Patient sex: F
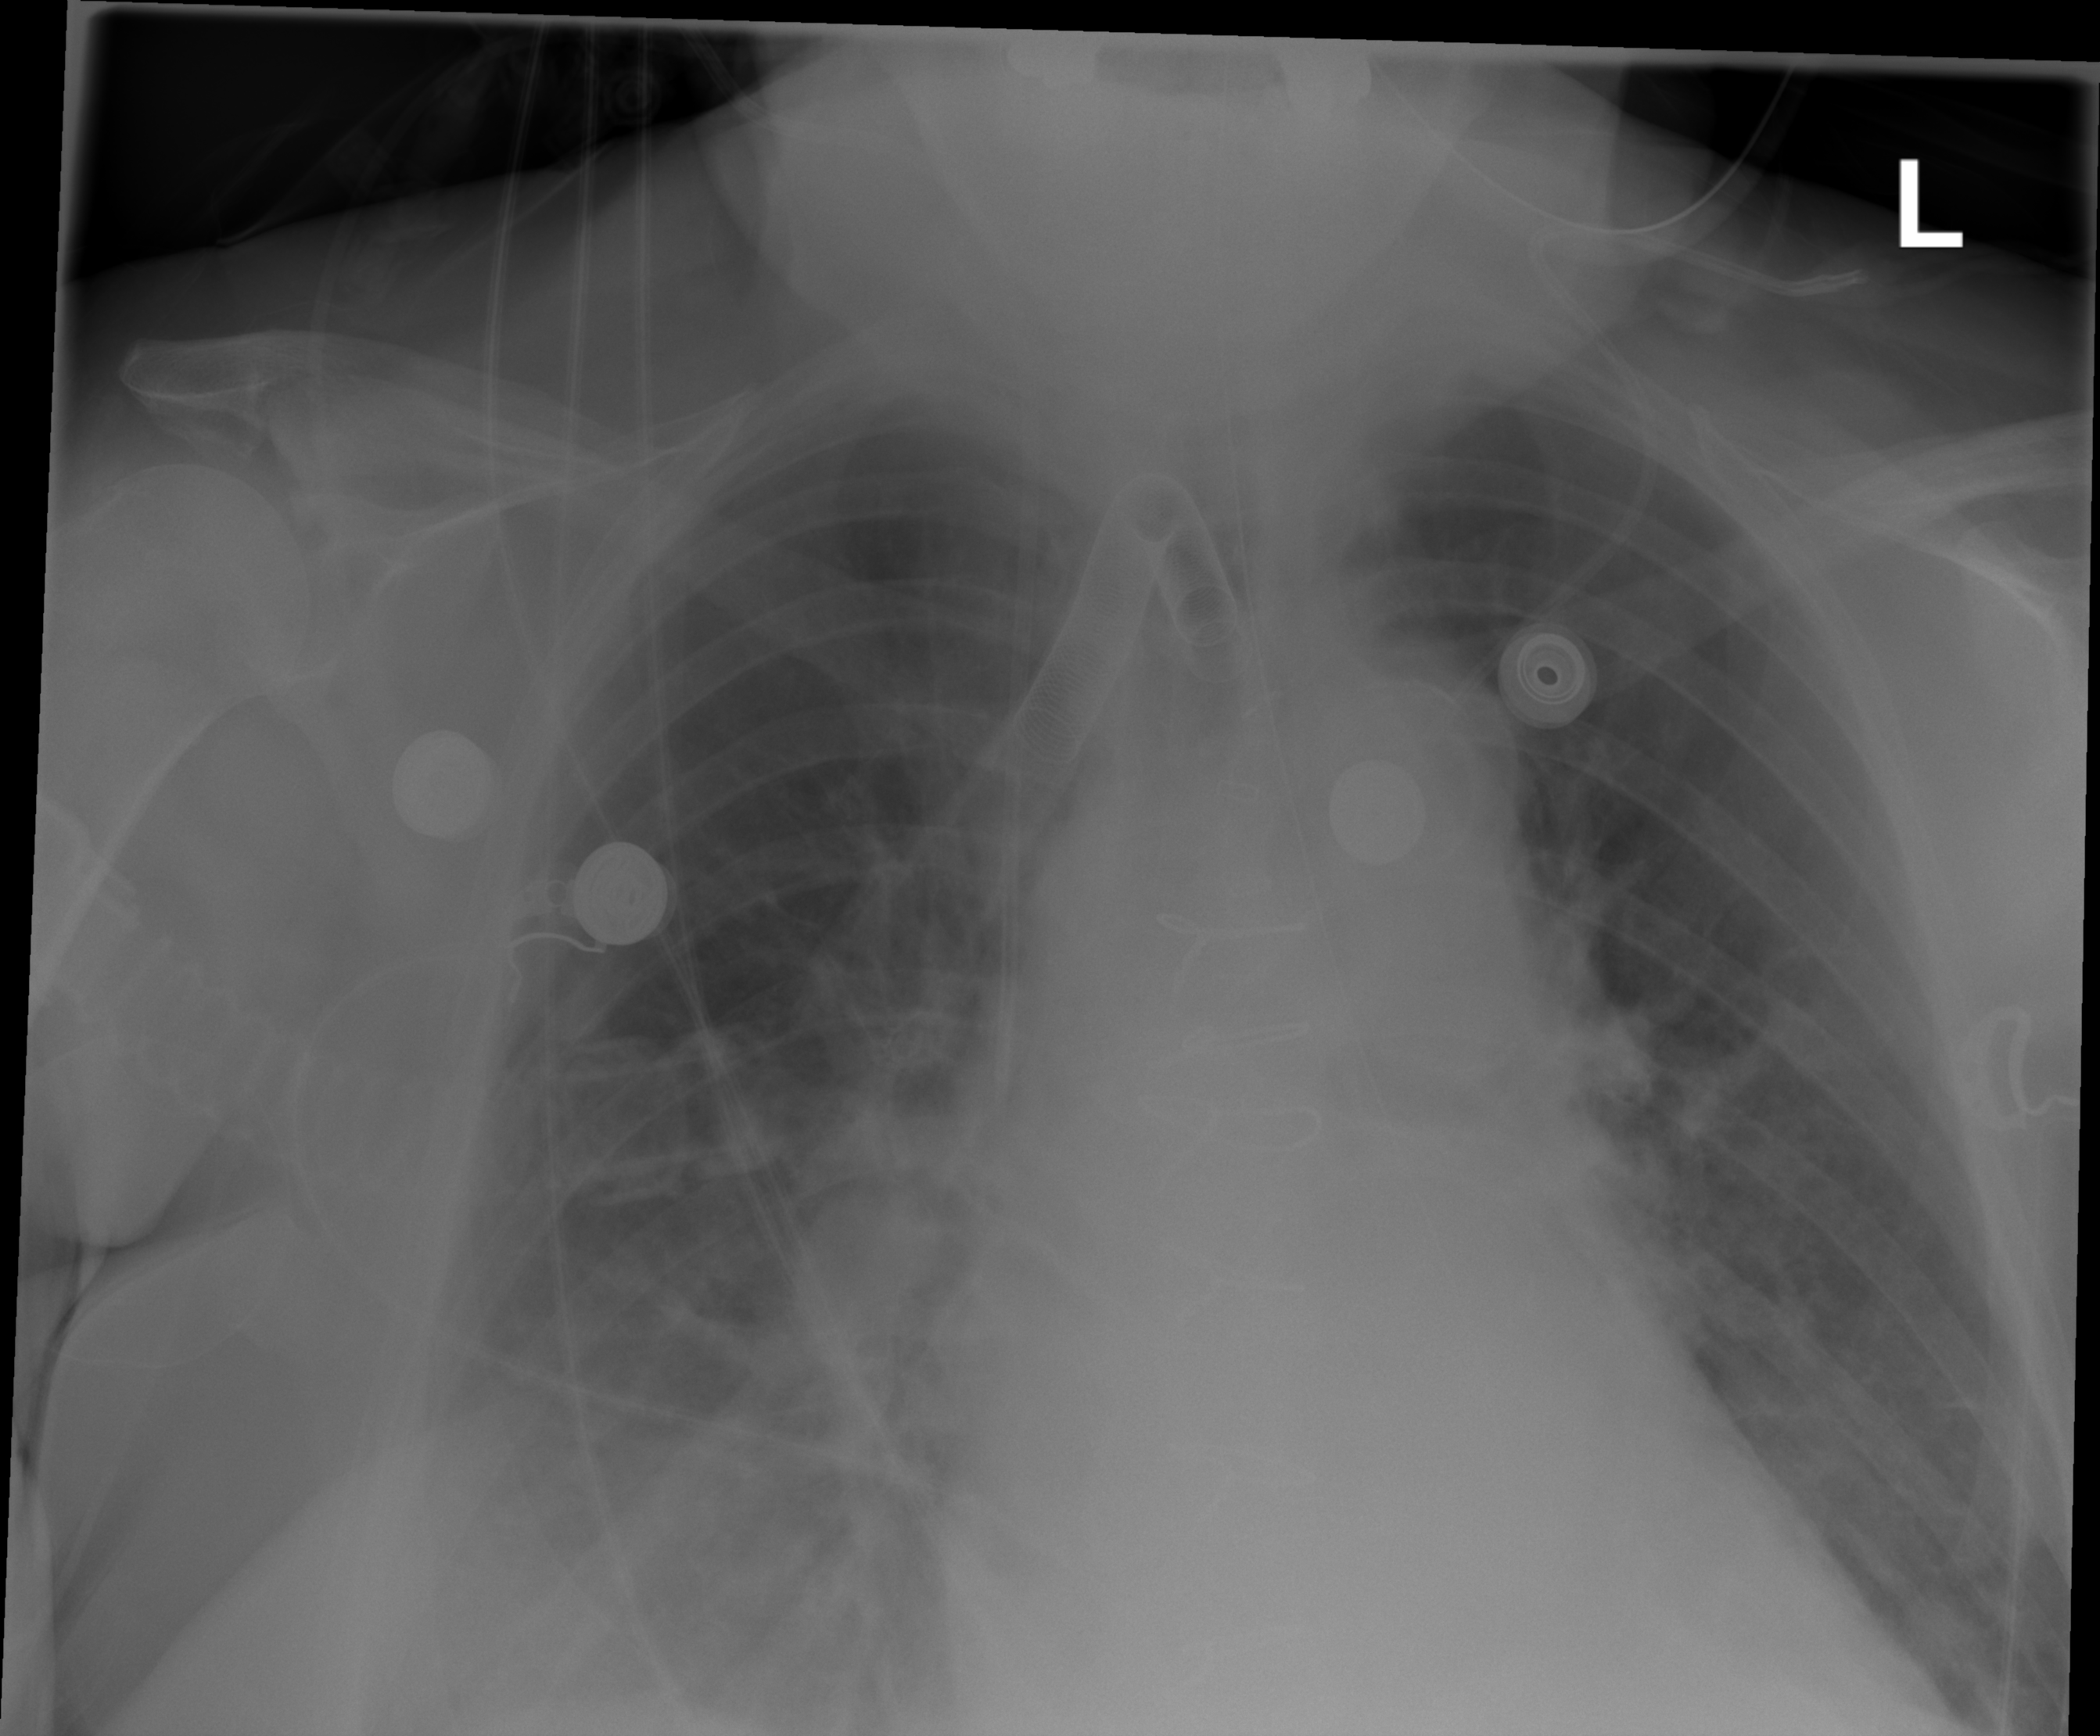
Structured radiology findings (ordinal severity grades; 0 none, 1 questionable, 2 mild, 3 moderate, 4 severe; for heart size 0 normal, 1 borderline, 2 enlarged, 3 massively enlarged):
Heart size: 2
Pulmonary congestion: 1
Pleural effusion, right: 3
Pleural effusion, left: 2
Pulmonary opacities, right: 2
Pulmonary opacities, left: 2
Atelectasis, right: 2
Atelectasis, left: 2